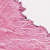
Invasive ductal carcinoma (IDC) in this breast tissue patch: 0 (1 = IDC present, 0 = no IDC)